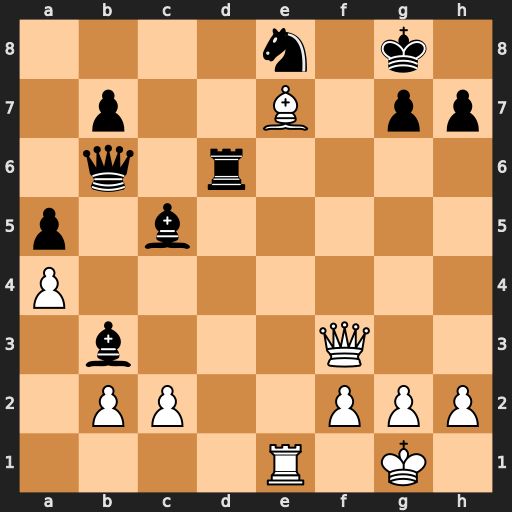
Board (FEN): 4n1k1/1p2B1pp/1q1r4/p1b5/P7/1b3Q2/1PP2PPP/4R1K1
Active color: w
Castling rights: -
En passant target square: -
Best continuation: Qf8#